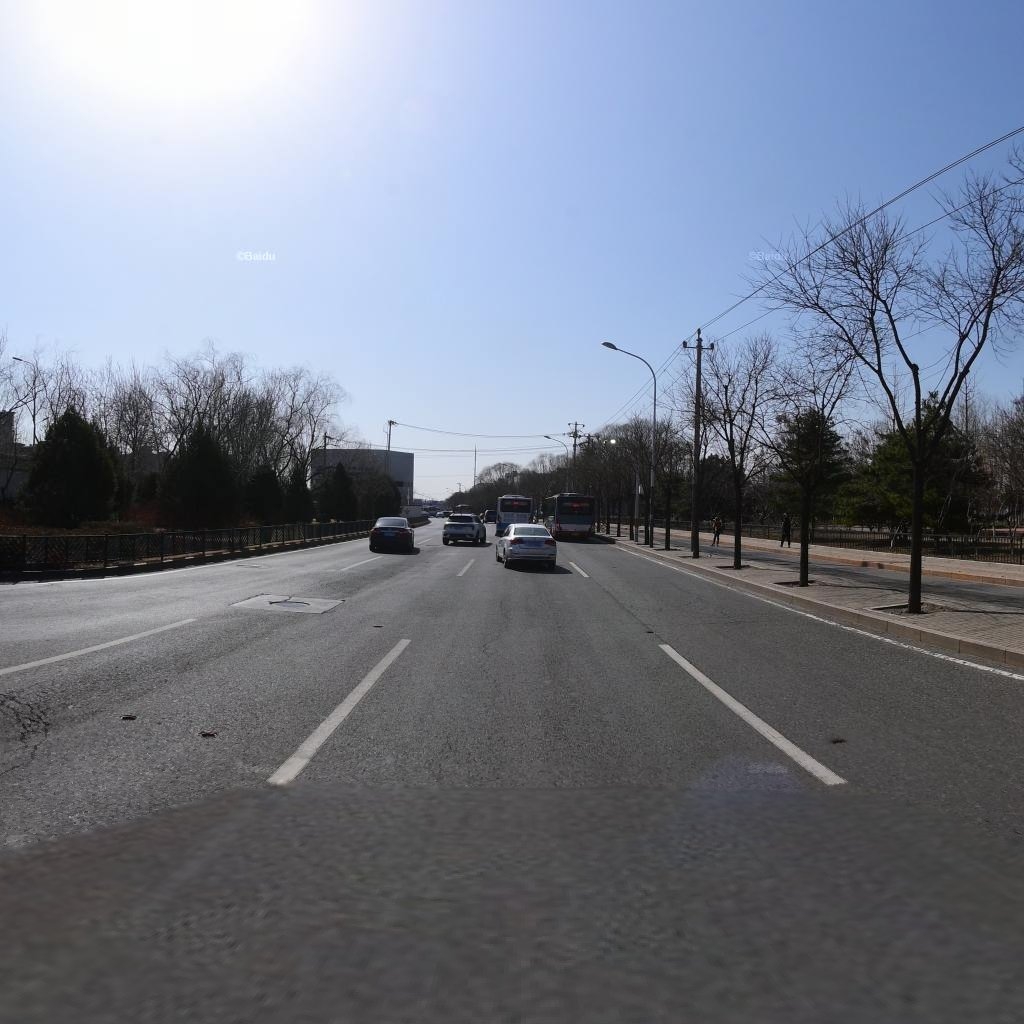
Region: Haidian
Road damage annotations: alligator crack, pothole, pothole, manhole cover, longitudinal crack, alligator crack, pothole, pothole, pothole